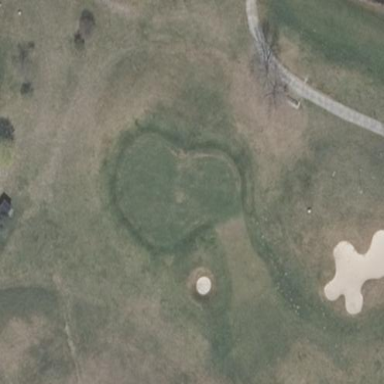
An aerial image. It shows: Golf green.